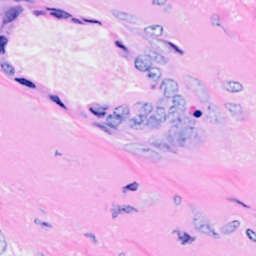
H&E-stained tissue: Breast